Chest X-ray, PA view. Patient: 36 years old, sex M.
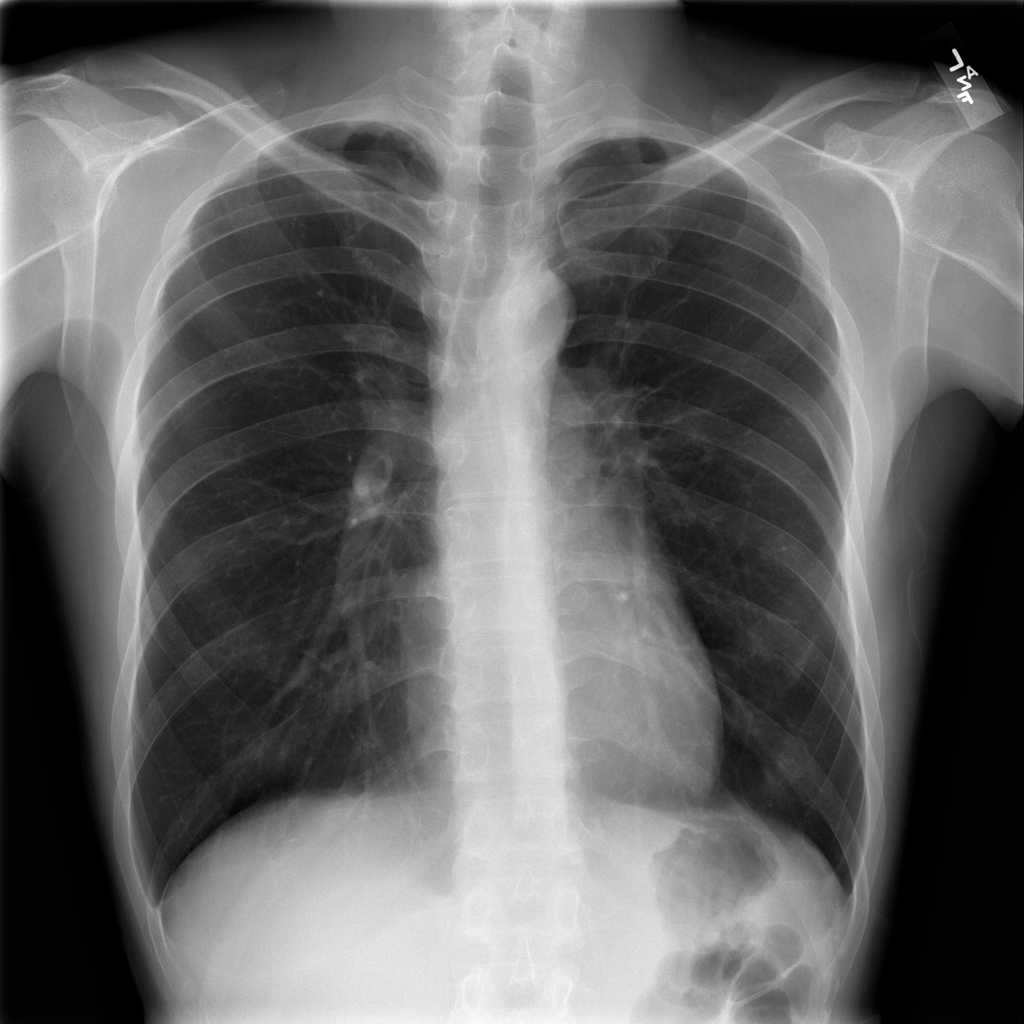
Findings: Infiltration